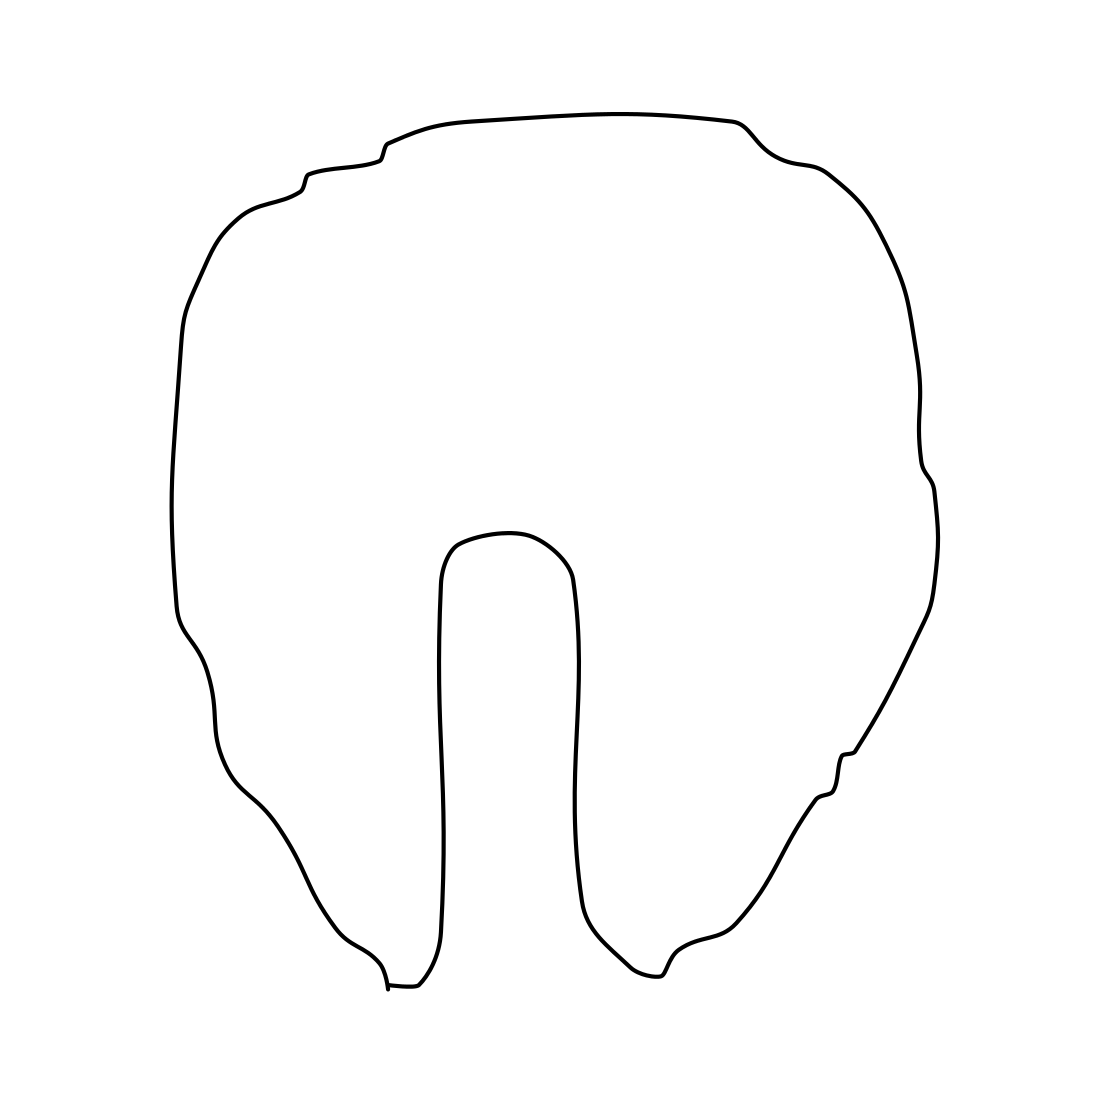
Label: tooth